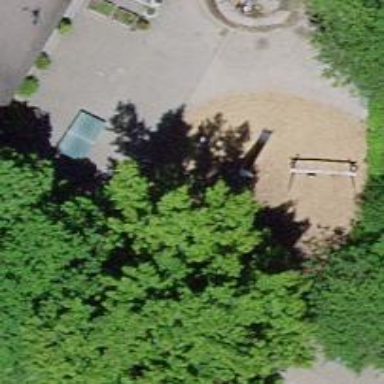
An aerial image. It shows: Playground structure.